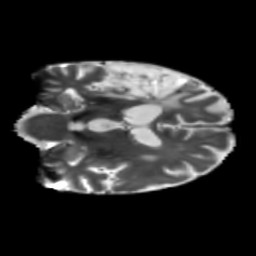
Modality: T2w
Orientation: coronal
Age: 58
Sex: male
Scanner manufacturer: siemens
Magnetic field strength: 3 T
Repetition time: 5.25 s
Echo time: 0.08 s